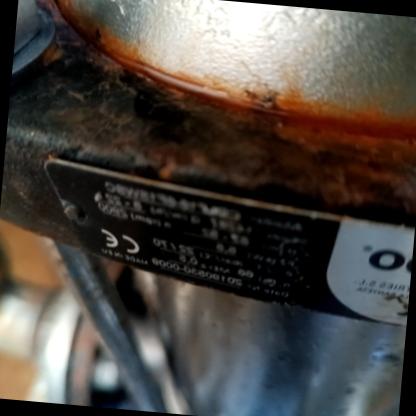
Klasa: tabliczka-znamionowa